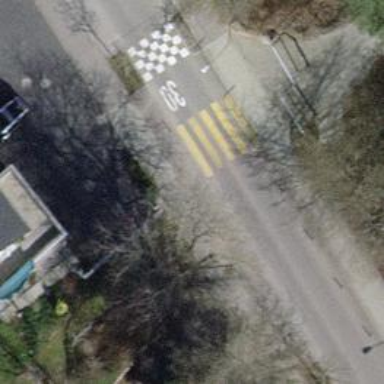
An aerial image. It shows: Zebra crossing with traffic calming table.